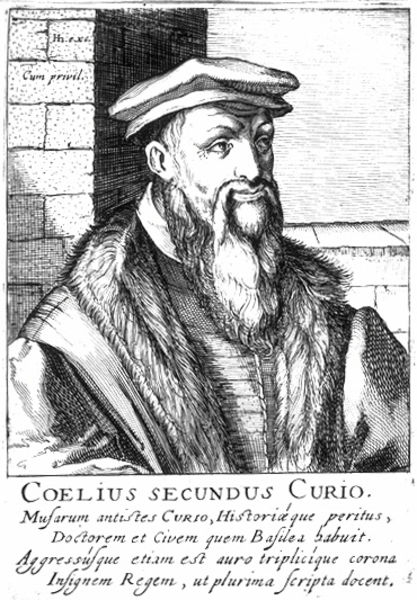
Titel: Bildnis des Celio Secondo Curio
Künstler: Hendrik (d.Ä.) Hondius
Institution: (Seriendruck)
Schlagwörter: kopf, mann, schatten, weiß, fenster, grau, hut, licht, mund, nase, ohr, profil, schwarz, zeichnung, ausblick, blick, schloss, bart, jacke, kappe, mütze, wand, architektur, augen, falten, kragen, mensch, pelz, rahmen, stein, vollbart, bildnis, herr, holland, portrait, porträt, signatur, brüstung, auge, haare, mantel, blatt, brustbild, lippen, rechts, renaissance, fell, schrift, mauer, ziegel, grafik, graphik, könig, tafel, inschrift, pupillen, wange, lider, mauerwerk, druck, druckgraphik, schraffur, radierung, stich, schwarzweiß, text, proträt, gemäuer, barett, pelzkragen, pelzmantel, dreiviertelporträt, wohlhabend, mittelalter, wams, kupferstich, beschreibung, porttrait, latein, lateinisch, zeigel, was, zweiter, humanismus, mante, langer bart, garfik, mesnch, fellmantel, secundus, historiker, hlbprofil, coelius, curio, lateinlateinisch, 16. jahrhundert, mütze blick, cum privil